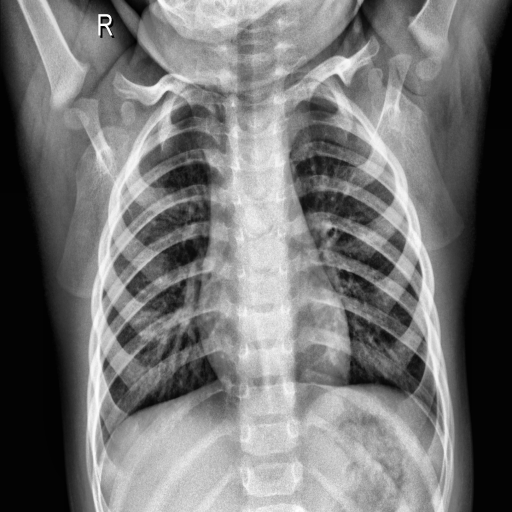
Finding: NORMAL